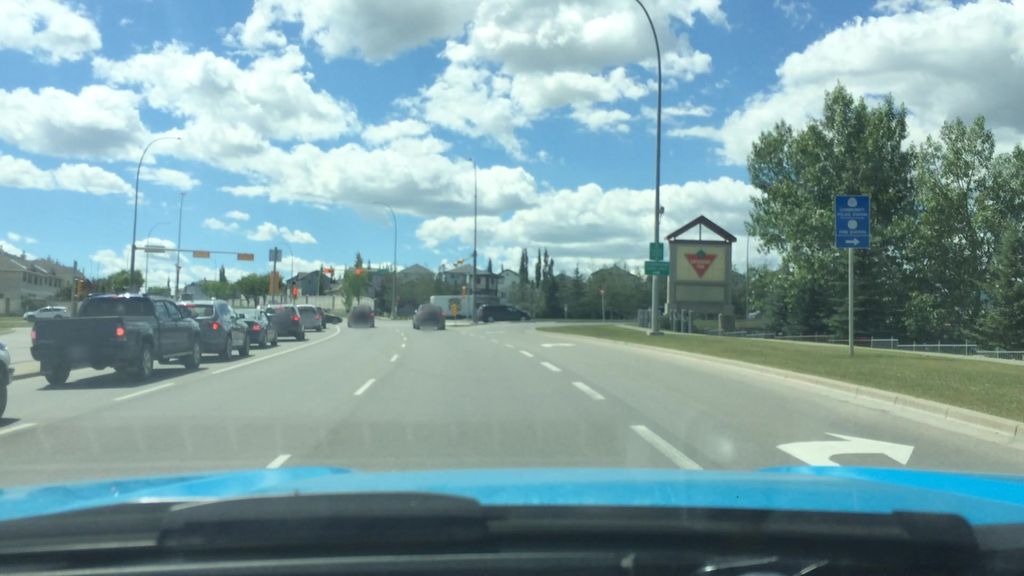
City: calgary